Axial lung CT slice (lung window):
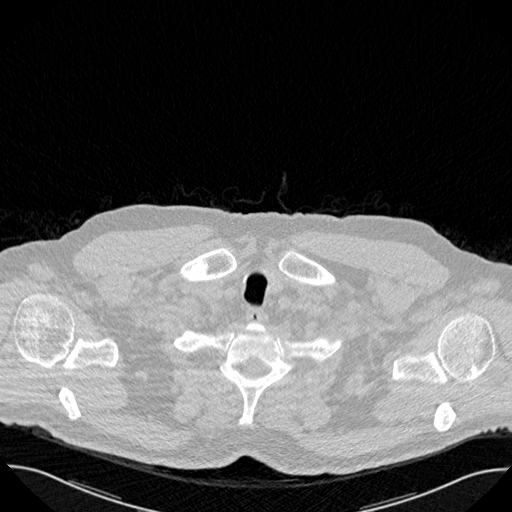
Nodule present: no